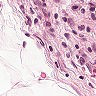
Metastatic tissue present: yes